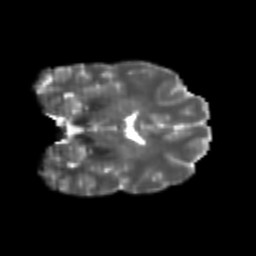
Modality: T2w
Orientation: coronal
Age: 20
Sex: female
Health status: healthy
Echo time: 0.074 s